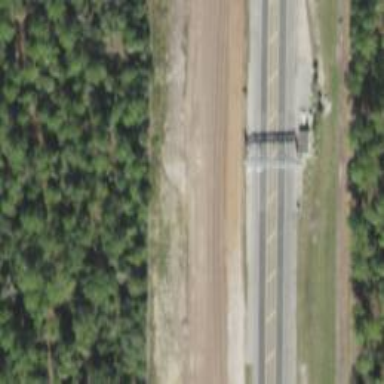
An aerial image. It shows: Toll gantry on the road.